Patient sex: M
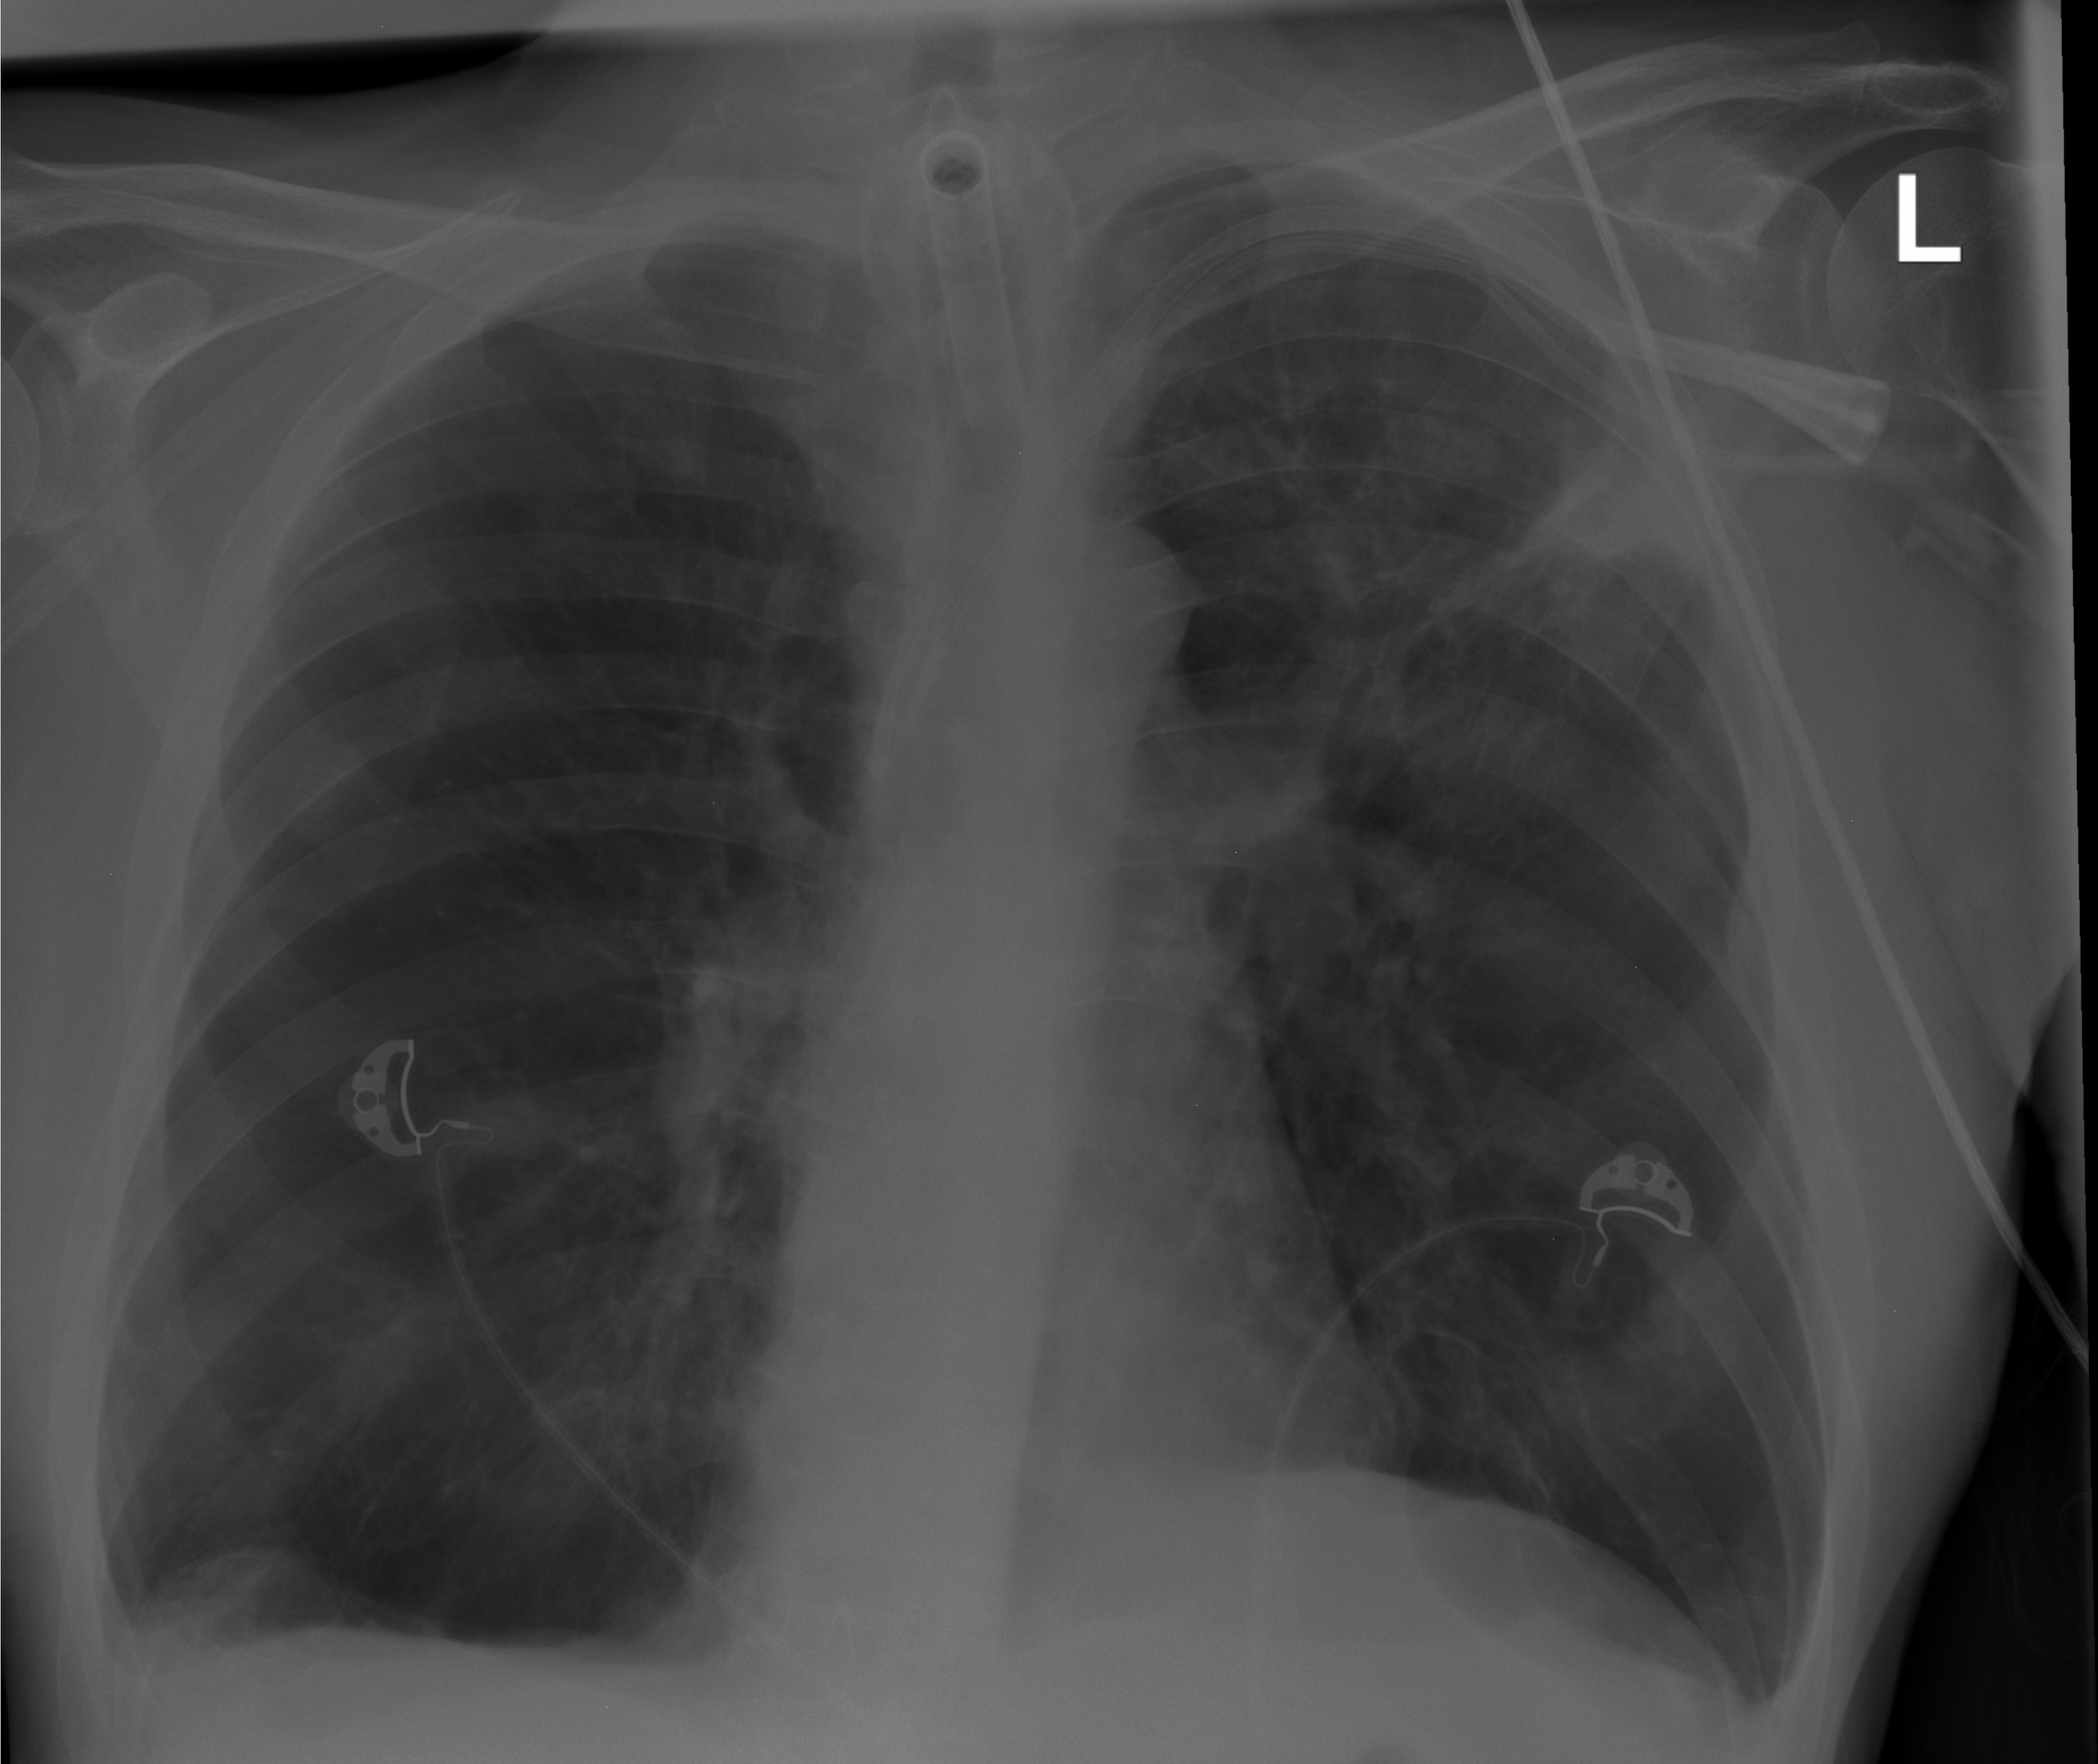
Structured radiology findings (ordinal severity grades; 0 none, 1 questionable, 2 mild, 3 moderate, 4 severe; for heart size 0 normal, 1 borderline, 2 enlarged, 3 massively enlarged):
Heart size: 0
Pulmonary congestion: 0
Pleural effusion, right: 0
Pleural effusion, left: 0
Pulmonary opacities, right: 0
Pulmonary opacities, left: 2
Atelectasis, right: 2
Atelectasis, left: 2